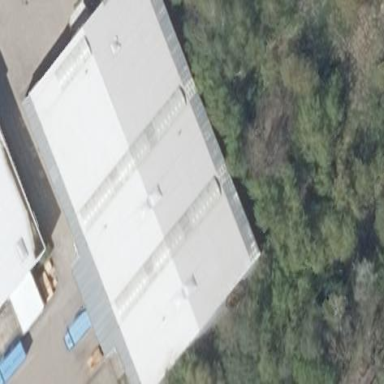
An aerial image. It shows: Wholesale shop building.